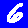
Digit: 6